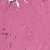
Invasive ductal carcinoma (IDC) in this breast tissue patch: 0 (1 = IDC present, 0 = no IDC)